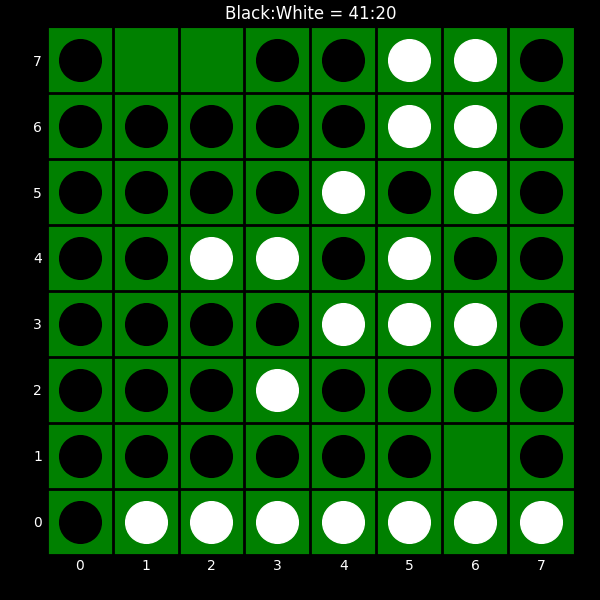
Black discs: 41
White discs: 20